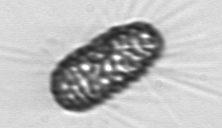
Label: Corethron_hystrix